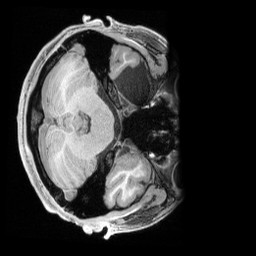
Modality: T1w
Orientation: axial
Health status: healthy
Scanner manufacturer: siemens
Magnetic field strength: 3 T
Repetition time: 2.4 s
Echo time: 0.00201 s